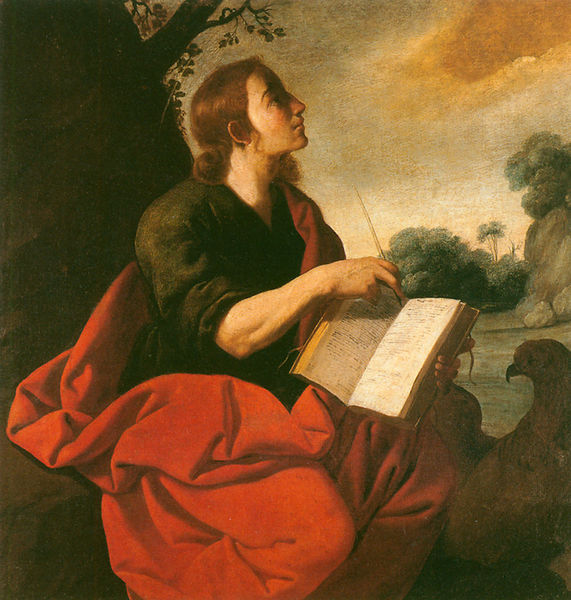
Titel: Der Evangelist Johannes
Künstler: Francisco de Zurbarán
Institution: Cádiz, Museo de Cádiz
Schlagwörter: adler, baum, blätter, feder, gemälde, himmel, mann, vogel, wasser, bäume, fluss, grün, landschaft, see, abend, braun, finger, frau, haar, nase, ohr, profil, schwarz, blick, rot, tuch, wolke, jung, arm, bluse, mensch, taube, hals, ast, stamm, sonne, haare, mantel, stoff, blatt, locke, schulter, schnabel, schwan, fels, oil, red, black, green, hair, painting, portrait, woman, muskeln, dichter, oil painting, buch, zweig, text, pelikan, malen, pinsel, hand, jüngling, lesezeichen, seiten, schreiben, muskel, man, rocks, roman, sky, tree, landscape, nature, water, trees, light, schreiber, gaze, color, fabric, bird, birds, saint, quill, writing, michael, outside, person, schreibfeder, human, renaissance, italian, religion, animal, mythical, book, evangelist, lukas, erot, mannn, gesture, biblical, potrait, poet, european, en, writer, st. john, portrain, nschreiben, buch stift